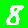
Digit: 8